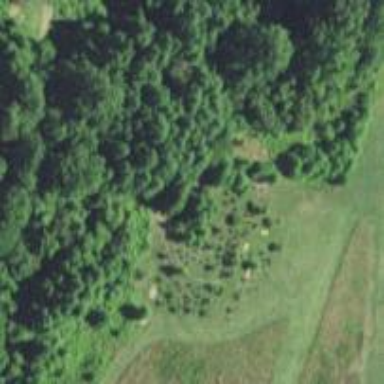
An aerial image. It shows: Garden characterized as grove.